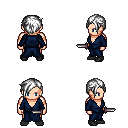
a pixel art fantasy rpg character, male body template, human, light skin, blue robe, teal pants, white pixie cut hairstyle, black shoes, dagger, four views (front, back, left, right), 2x2 character sprite sheet, small pixel art, hard edges, no anti-aliasing